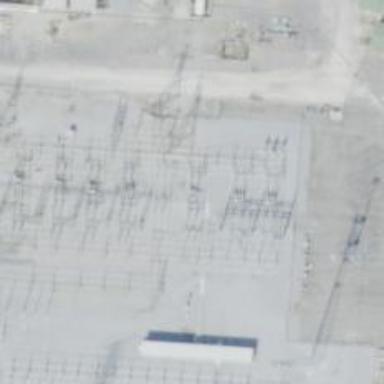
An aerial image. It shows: Switch used for power control.